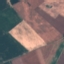
Label: AnnualCrop